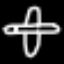
Label: airplane